Field crop: tomato
Growth stage: 2
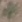
Species: solanum